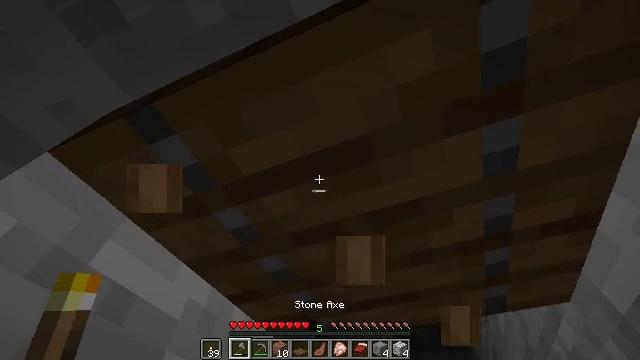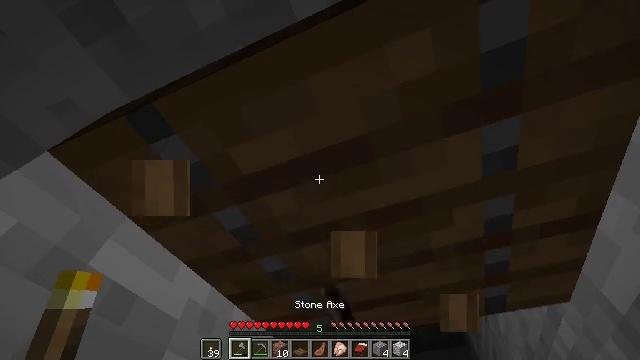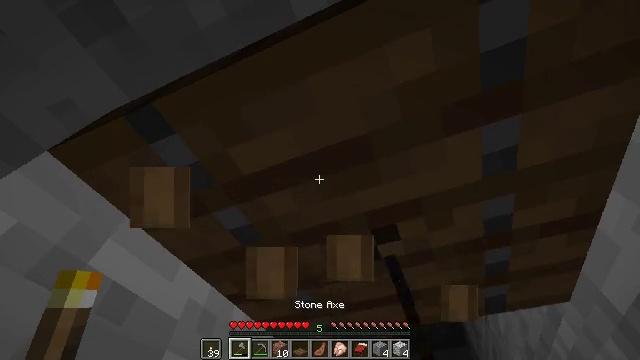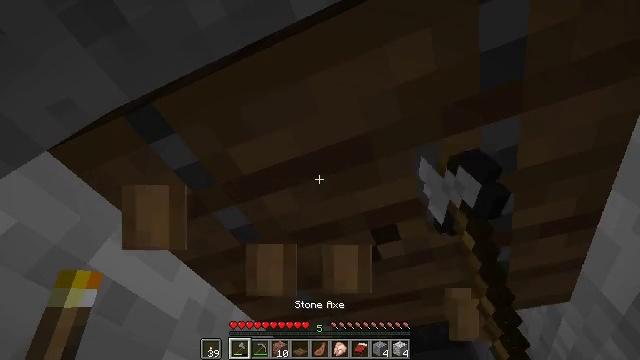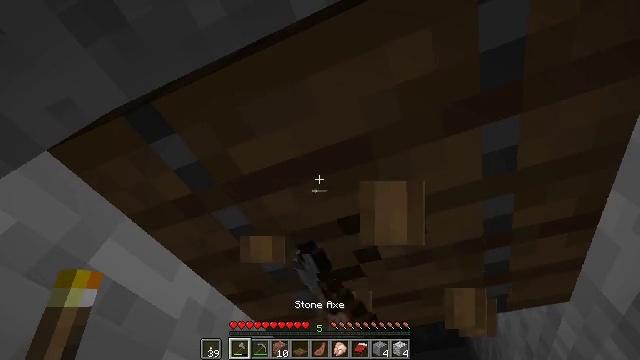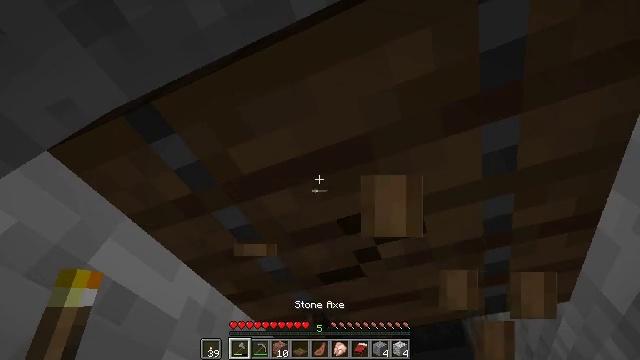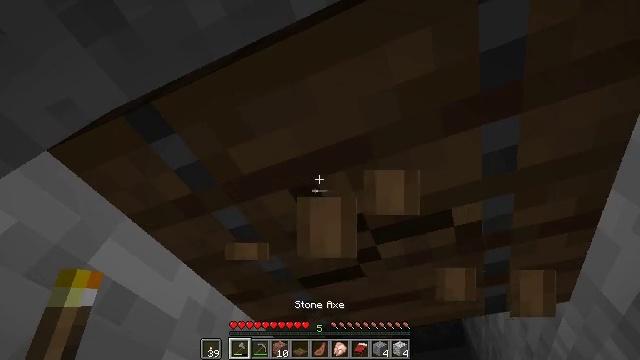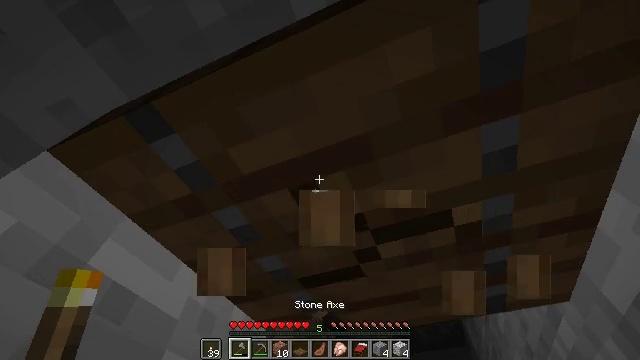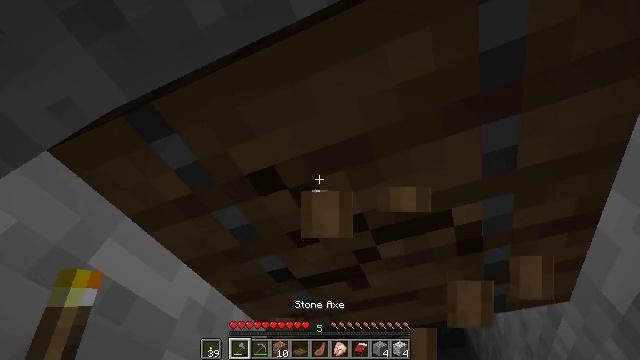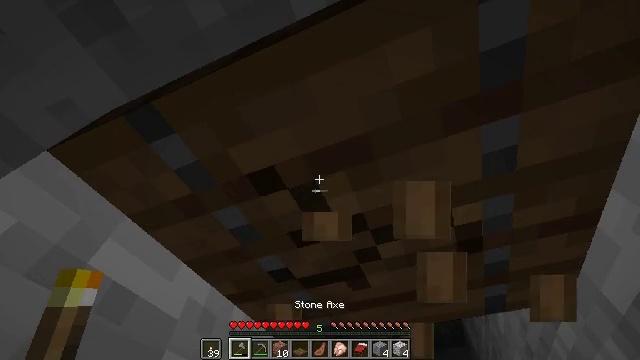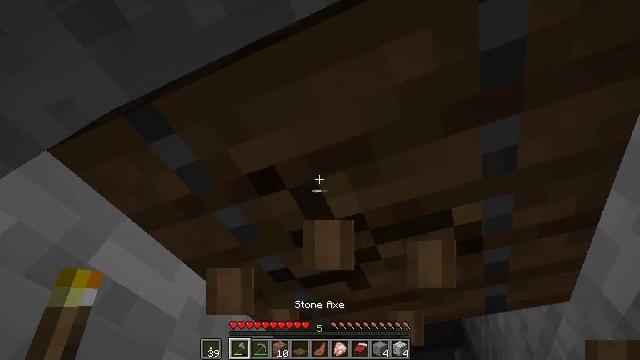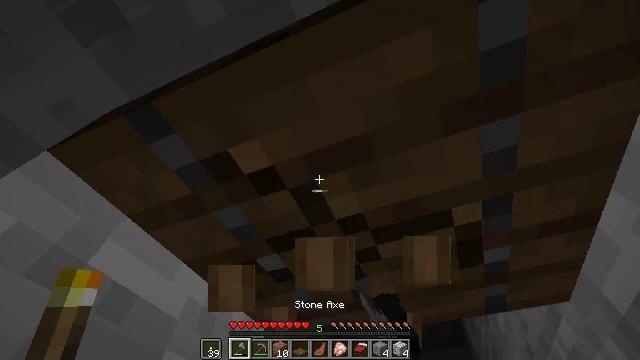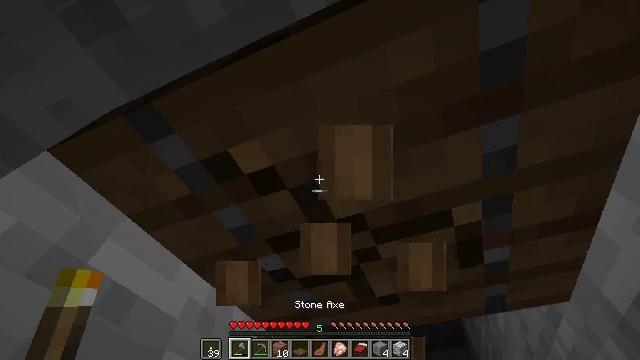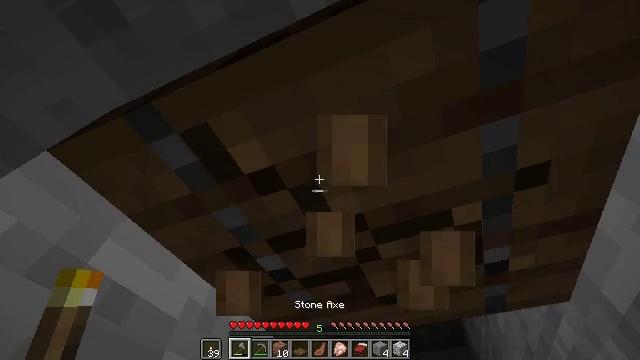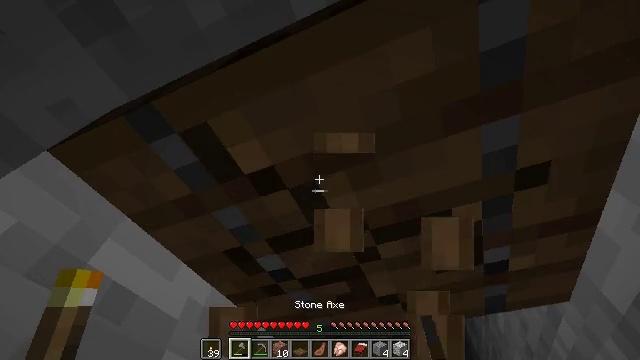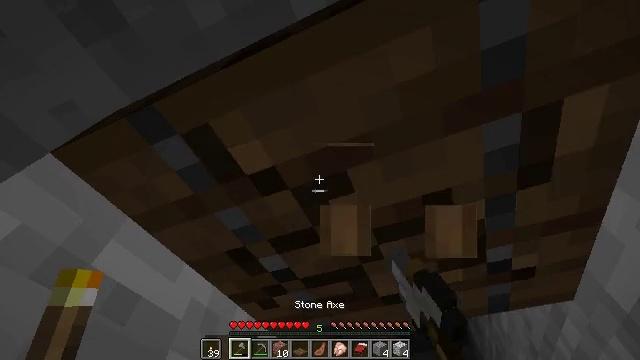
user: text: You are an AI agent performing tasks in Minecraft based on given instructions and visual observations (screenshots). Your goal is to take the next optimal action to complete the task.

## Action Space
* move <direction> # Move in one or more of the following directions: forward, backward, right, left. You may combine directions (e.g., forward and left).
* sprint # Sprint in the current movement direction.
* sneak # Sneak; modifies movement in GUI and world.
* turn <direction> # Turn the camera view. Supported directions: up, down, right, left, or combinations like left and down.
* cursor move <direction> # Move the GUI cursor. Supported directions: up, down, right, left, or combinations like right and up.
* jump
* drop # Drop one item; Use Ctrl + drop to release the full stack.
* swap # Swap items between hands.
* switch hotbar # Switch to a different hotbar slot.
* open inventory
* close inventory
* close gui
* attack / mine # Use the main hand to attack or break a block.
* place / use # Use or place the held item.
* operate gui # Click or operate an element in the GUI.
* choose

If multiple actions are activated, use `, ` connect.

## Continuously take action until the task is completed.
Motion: motion action
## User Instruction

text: Retrieve the spruce trapdoor by mining.
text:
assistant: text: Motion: attack / mine
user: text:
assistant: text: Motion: attack / mine
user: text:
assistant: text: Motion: attack / mine
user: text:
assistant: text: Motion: attack / mine
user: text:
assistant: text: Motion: attack / mine
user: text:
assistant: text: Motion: attack / mine
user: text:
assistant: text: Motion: attack / mine
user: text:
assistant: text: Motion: attack / mine
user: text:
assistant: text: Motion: attack / mine
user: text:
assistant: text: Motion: attack / mine
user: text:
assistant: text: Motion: attack / mine
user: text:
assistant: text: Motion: attack / mine
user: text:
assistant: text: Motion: attack / mine
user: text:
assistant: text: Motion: attack / mine
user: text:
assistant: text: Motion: attack / mine
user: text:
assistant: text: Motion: turn left, attack / mine
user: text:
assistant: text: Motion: turn left, attack / mine
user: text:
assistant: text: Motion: attack / mine
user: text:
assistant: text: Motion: attack / mine
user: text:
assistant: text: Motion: attack / mine
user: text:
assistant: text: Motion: attack / mine
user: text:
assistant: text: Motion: attack / mine
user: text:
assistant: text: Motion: turn left, attack / mine
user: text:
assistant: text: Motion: turn left, attack / mine
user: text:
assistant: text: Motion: turn left, attack / mine
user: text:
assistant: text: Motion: attack / mine
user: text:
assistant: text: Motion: attack / mine